Pattern: FlRoCollage
Description: A random combination of the flipped and rotated version of an image.
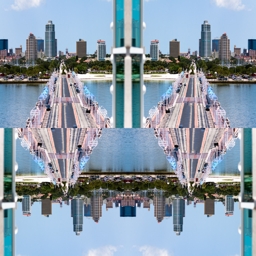
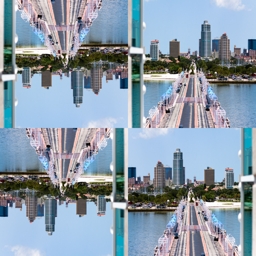
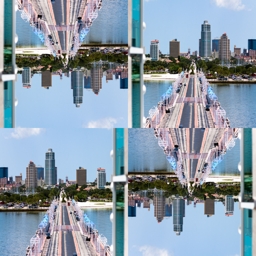
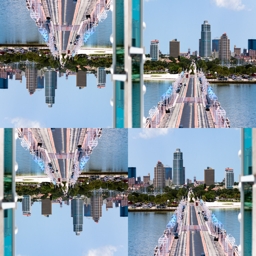